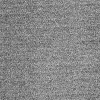
Atmospheric dust classification: dusty